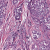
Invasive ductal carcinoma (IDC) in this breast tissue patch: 1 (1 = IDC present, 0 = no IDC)